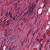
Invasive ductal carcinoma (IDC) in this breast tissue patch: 0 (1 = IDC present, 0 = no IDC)